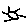
Label: sun